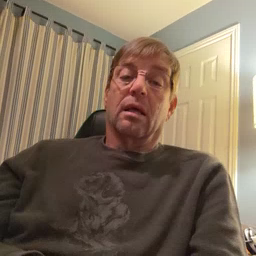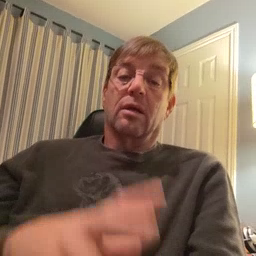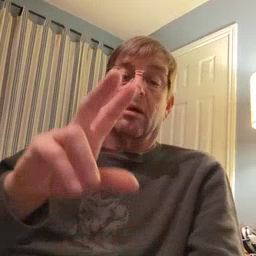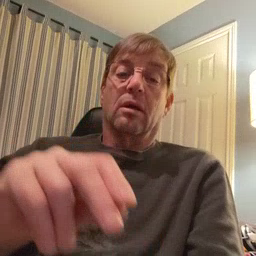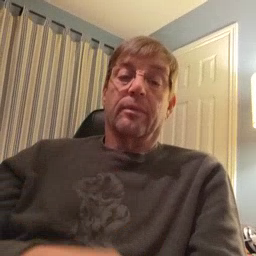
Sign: no